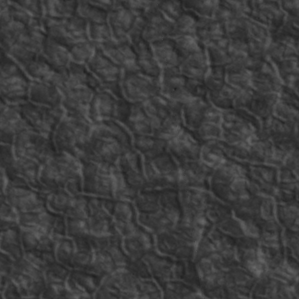
Label: non_frost